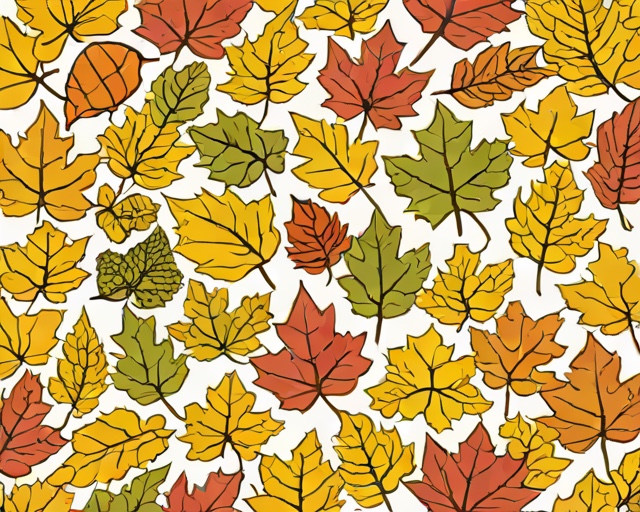
Category: Autumn